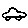
Label: car